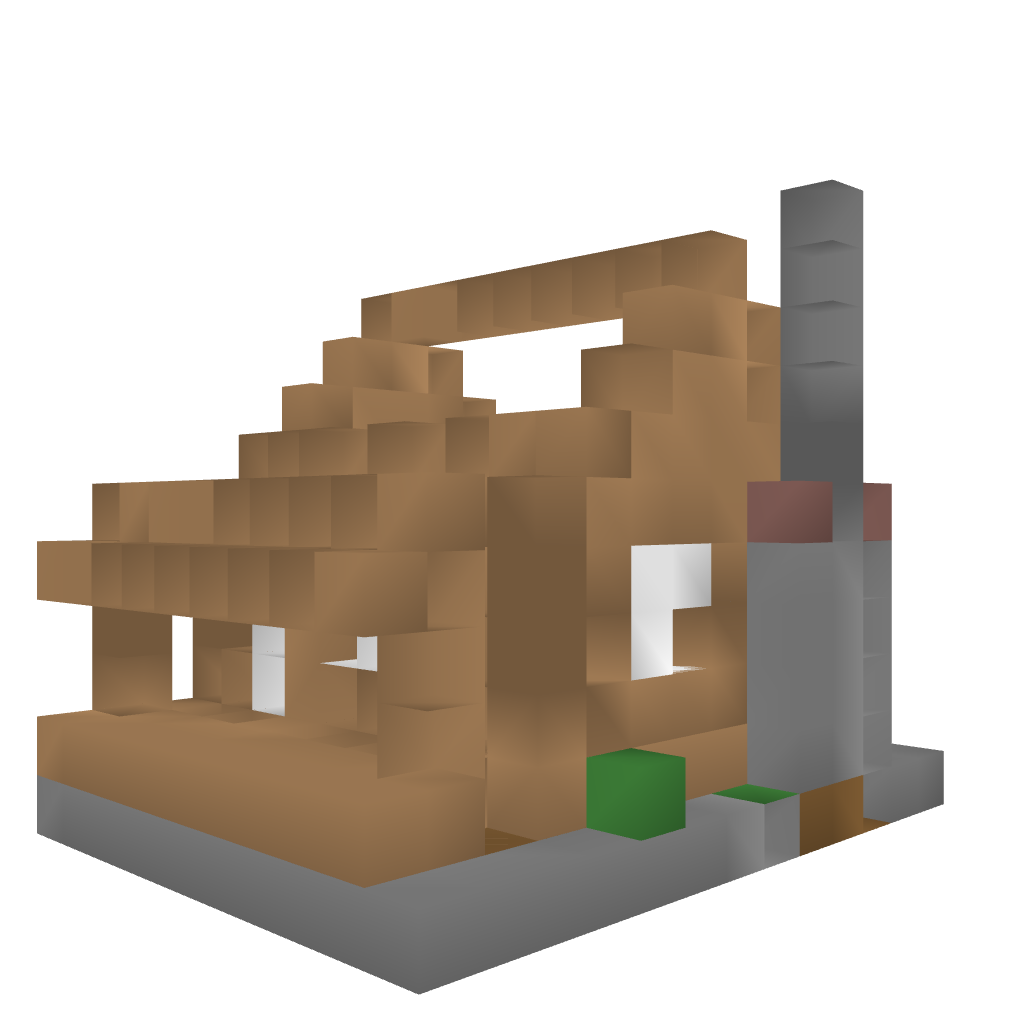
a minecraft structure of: Advanced Shop bad low quality